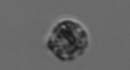
Label: Amoeba